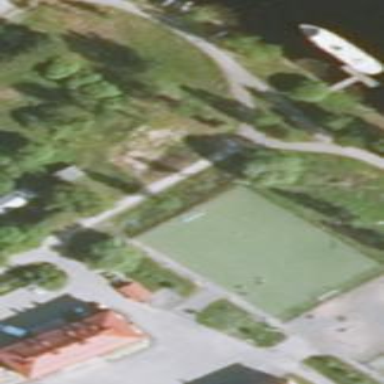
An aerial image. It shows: Soccer pitch for outdoor sports and leisure activities.